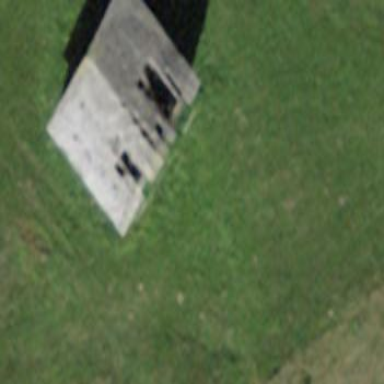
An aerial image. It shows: Shed.